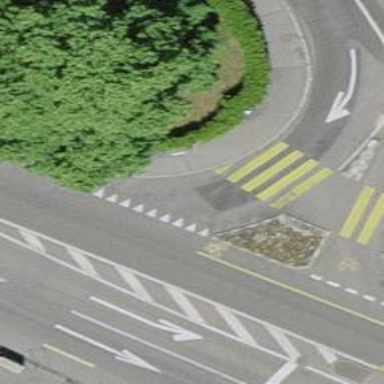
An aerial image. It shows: Kerb serving as barrier.